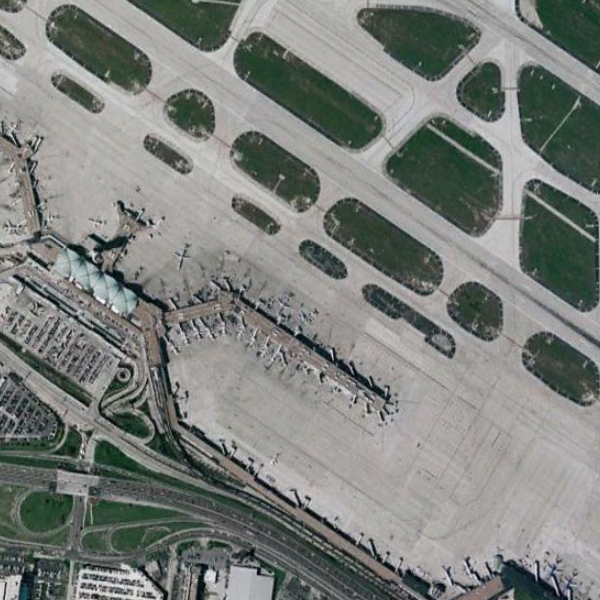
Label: Airport